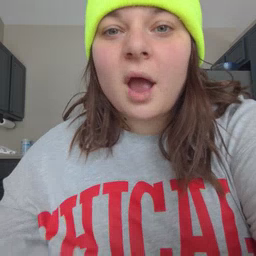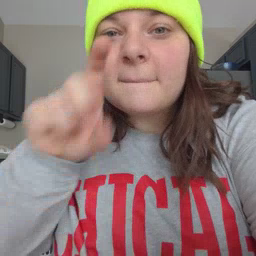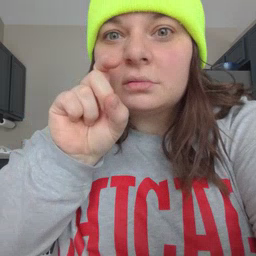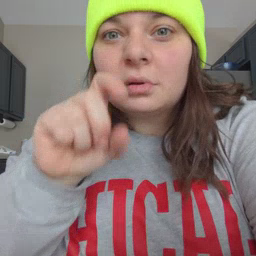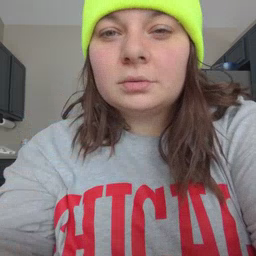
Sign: puzzle